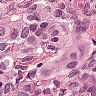
Metastatic tissue present: yes